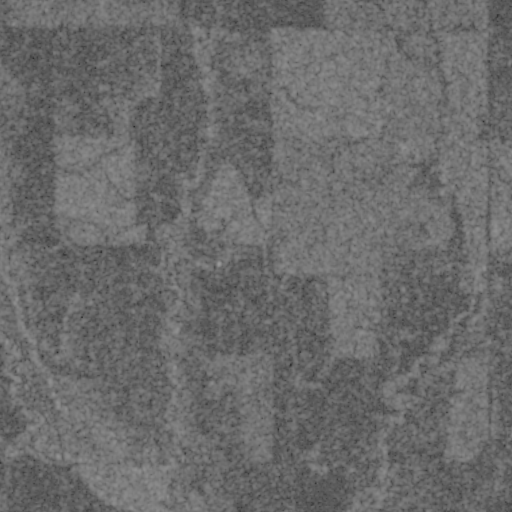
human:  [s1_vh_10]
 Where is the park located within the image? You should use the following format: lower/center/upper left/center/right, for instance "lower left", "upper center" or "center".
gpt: The park is located in the upper right of the image.
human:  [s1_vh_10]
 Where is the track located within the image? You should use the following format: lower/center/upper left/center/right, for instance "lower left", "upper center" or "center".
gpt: There is no track in the image.

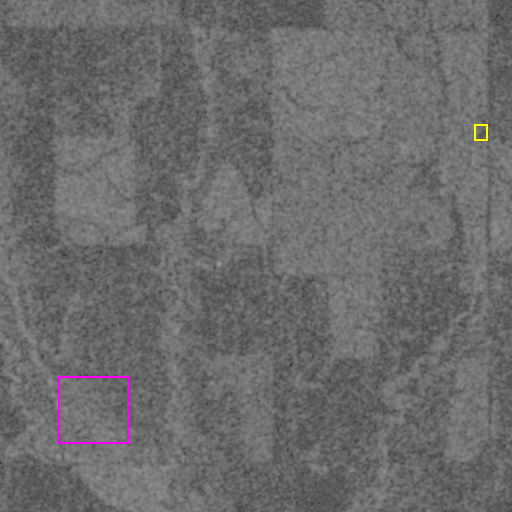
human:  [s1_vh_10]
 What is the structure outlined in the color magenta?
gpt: The structure outlined in magenta is a crop field.
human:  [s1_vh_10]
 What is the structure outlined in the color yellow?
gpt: The structure outlined in yellow is a park.
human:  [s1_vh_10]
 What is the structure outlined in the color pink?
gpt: There is no pink outline.